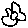
Label: flower